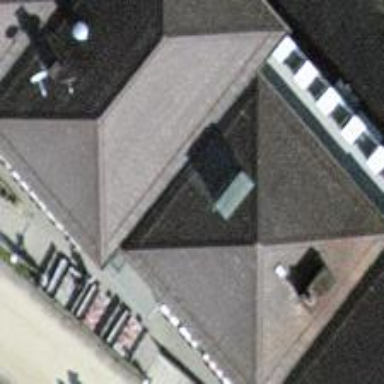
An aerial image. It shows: Restaurant building.